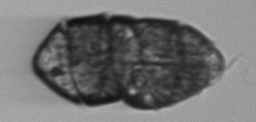
Label: Margalefidinium